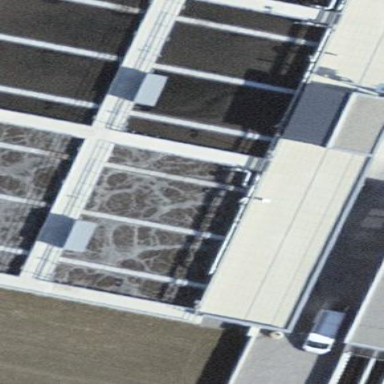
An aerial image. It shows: Image of wastewater.